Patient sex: M
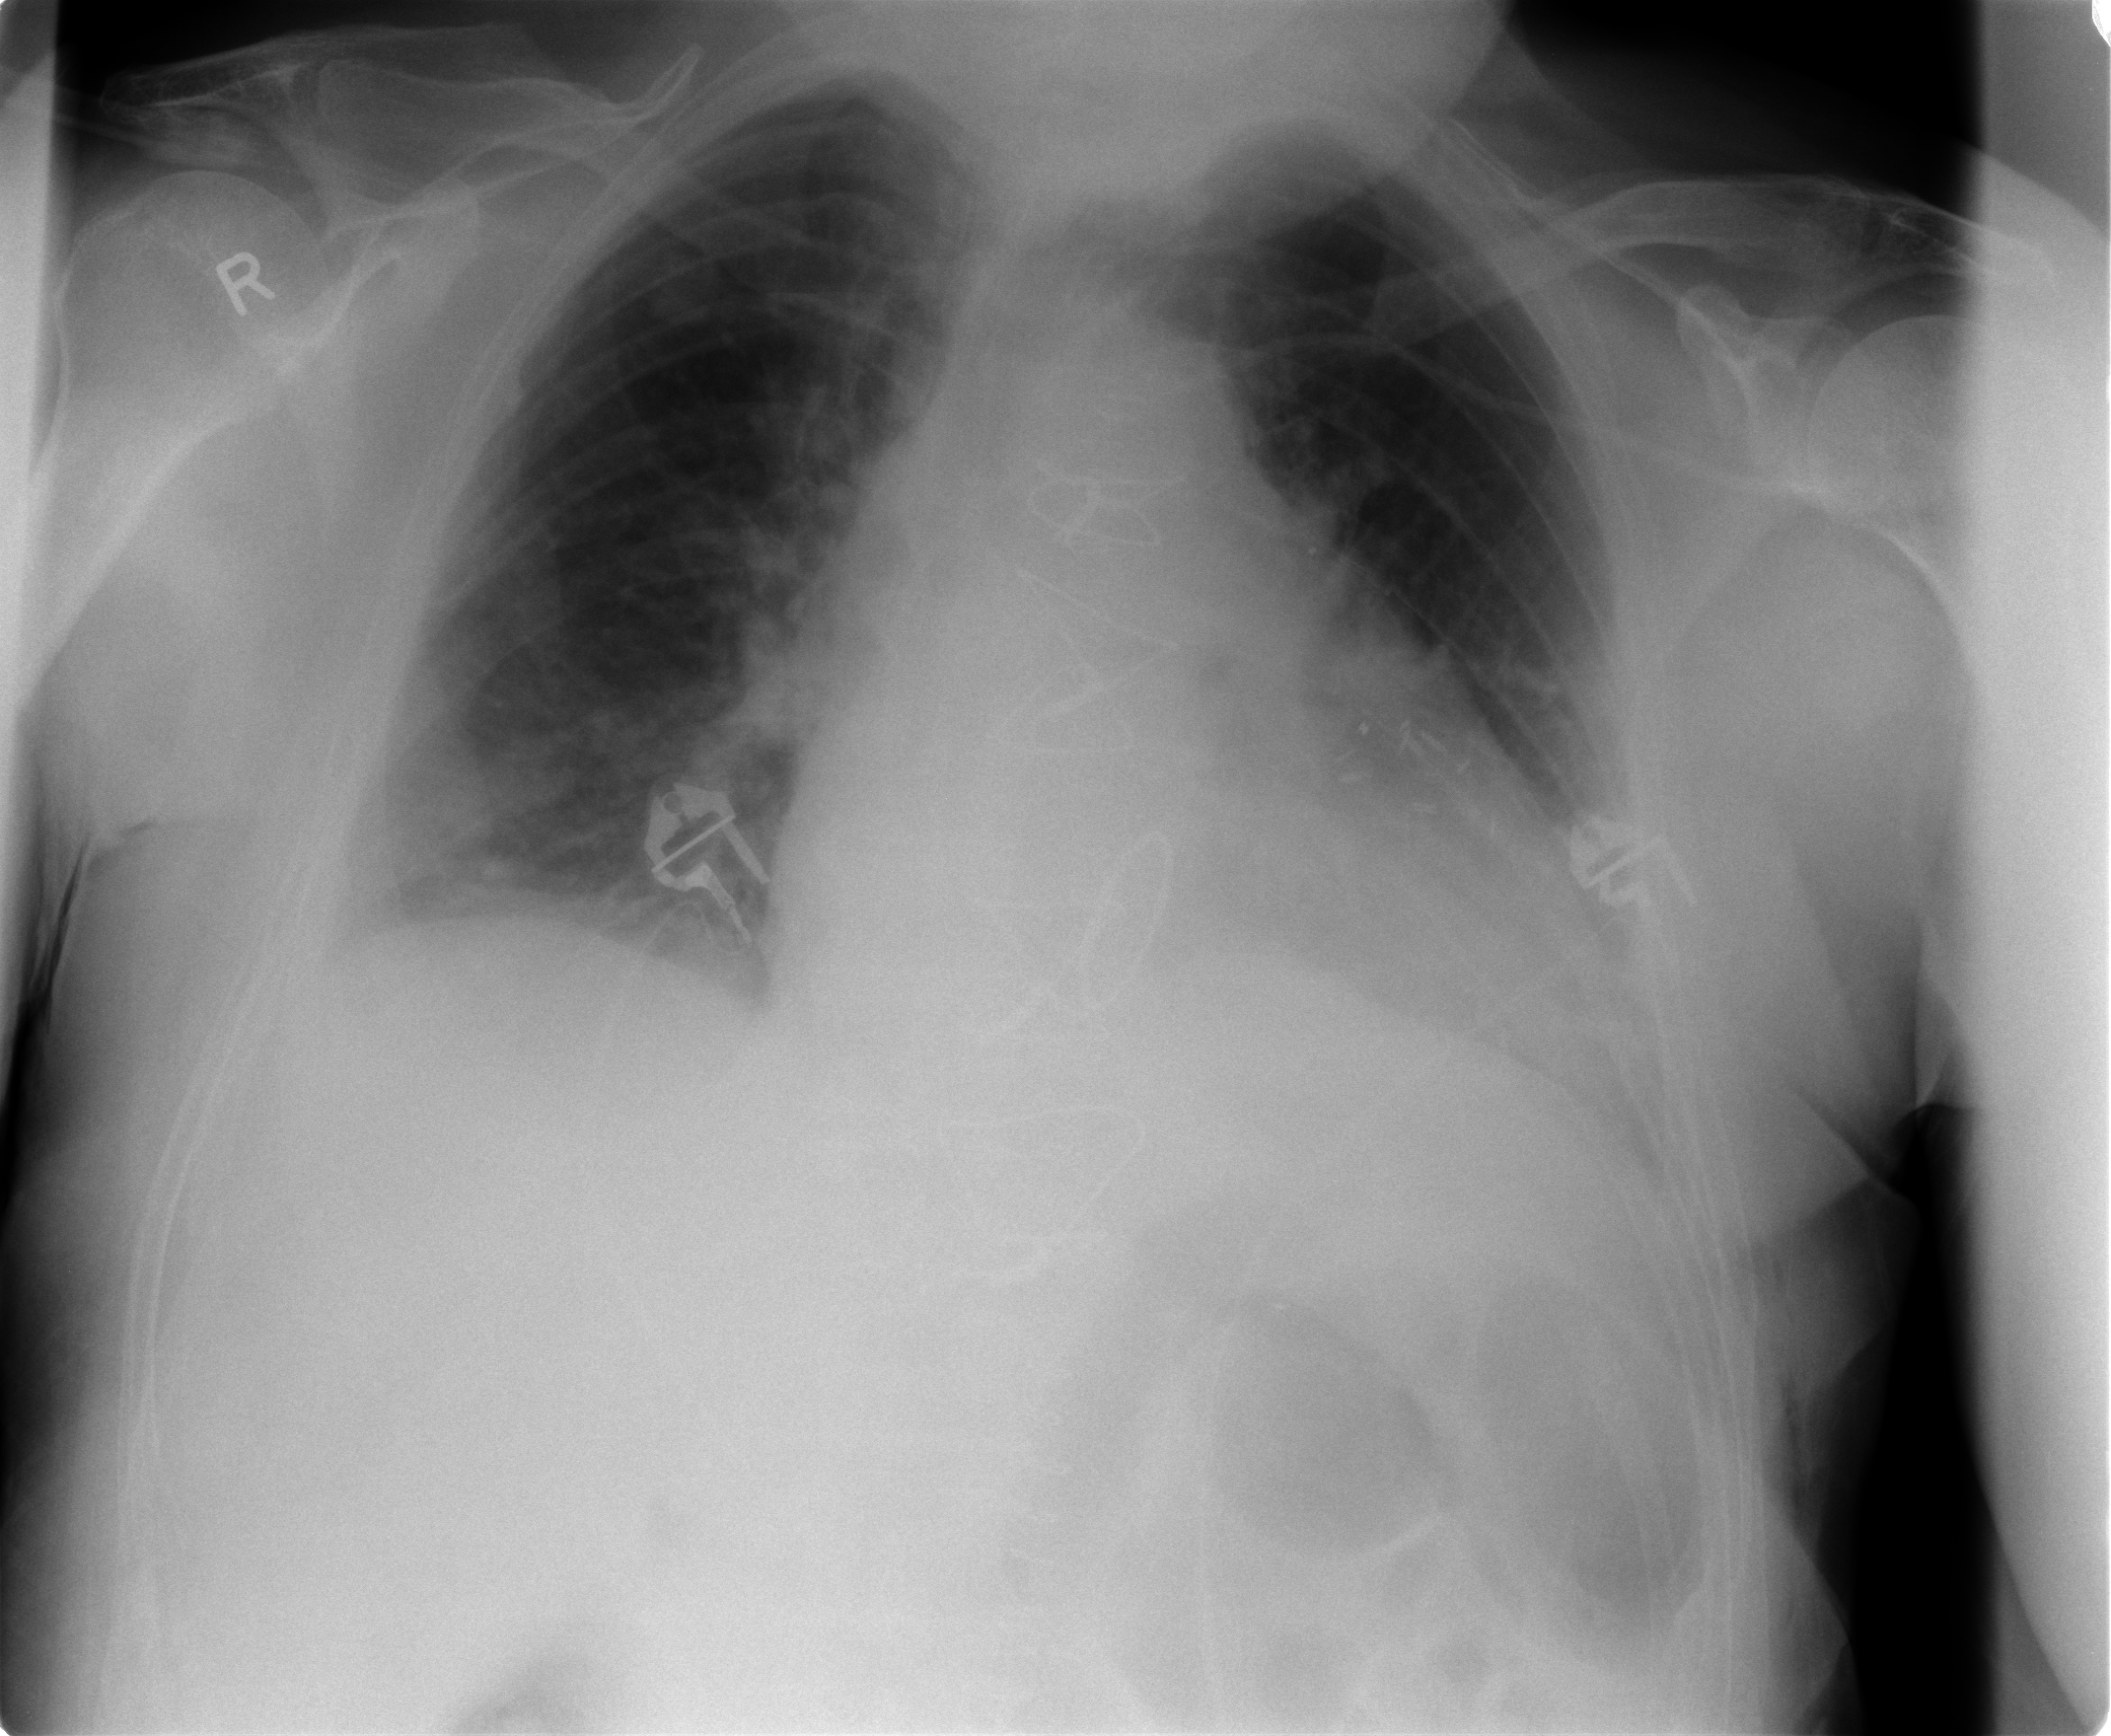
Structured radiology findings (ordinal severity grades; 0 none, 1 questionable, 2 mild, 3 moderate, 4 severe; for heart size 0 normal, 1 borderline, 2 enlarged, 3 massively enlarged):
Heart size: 2
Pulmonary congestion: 0
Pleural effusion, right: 0
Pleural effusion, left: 1
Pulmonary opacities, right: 0
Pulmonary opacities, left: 0
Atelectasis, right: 2
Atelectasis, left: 2